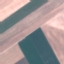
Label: AnnualCrop